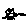
Label: cat